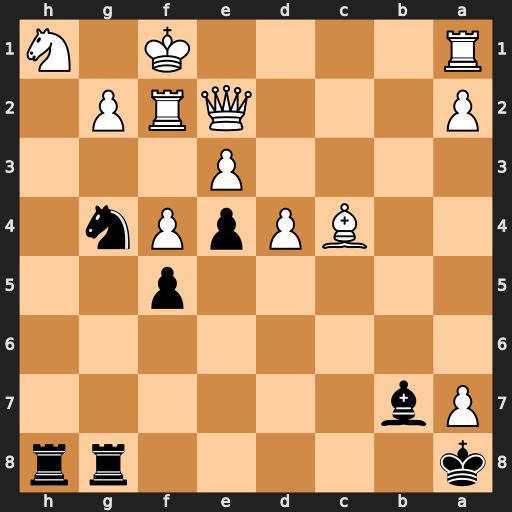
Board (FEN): k5rr/Pb6/8/5p2/2BPpPn1/4P3/P3QRP1/R4K1N
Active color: b
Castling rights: -
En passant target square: -
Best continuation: Rxh1#